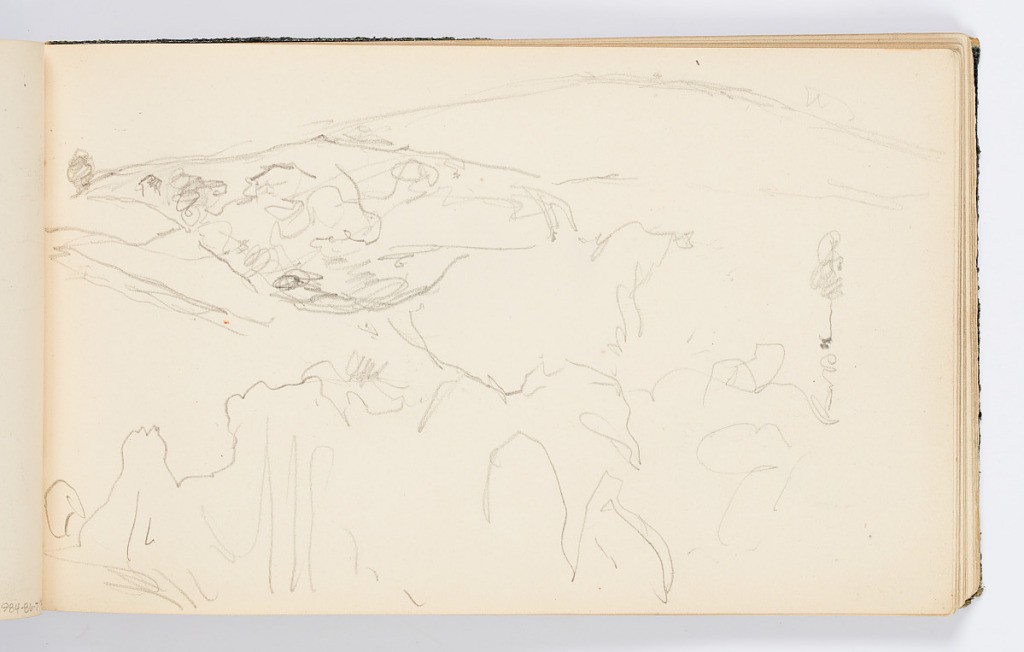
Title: Sketchbook Page: Hilly Landscape
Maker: Kenyon Cox, American, 1856–1919
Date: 1883
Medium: Graphite on paper
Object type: Sketchbook folio
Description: Sketch of hilly landscape with trees.